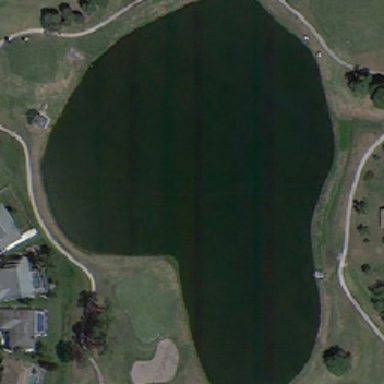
Is a irregular heart_shaped pond with bottle green water in the middle .